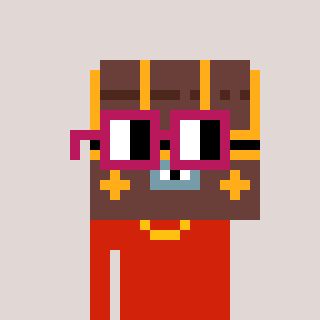
a pixel art character with square dark red glasses, a treasure chest-shaped head and a red-colored body on a warm background